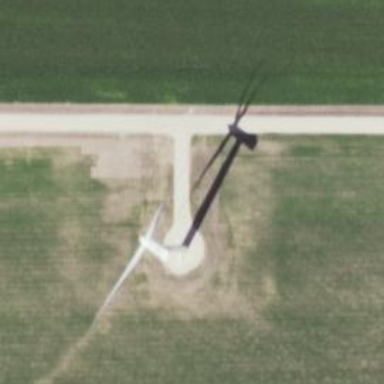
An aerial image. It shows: Wind generator of the horizontal axis type made by Vestas.